Aerial crown-view tile of a tropical tree (Barro Colorado Island, Panama), acquired 20241014:
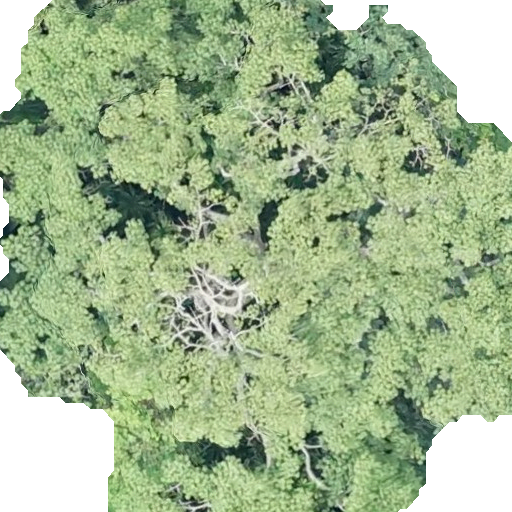
Species: Ceiba pentandra
GBIF accepted scientific name: Ceiba pentandra
Crown area: 388.734 m²